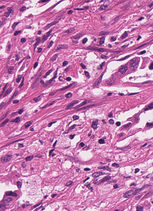
Tumor epithelial tissue: no
Tumor-associated stroma tissue: yes
Normal tissue: no